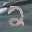
Label: 2